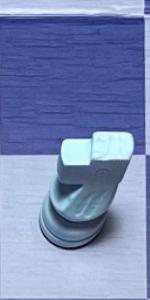
Label: Knight_White